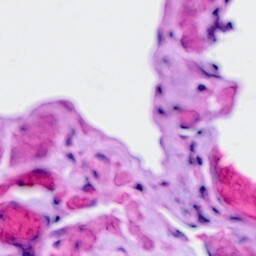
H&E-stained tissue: Ovarian